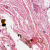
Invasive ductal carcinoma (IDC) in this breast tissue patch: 0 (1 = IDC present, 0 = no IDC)